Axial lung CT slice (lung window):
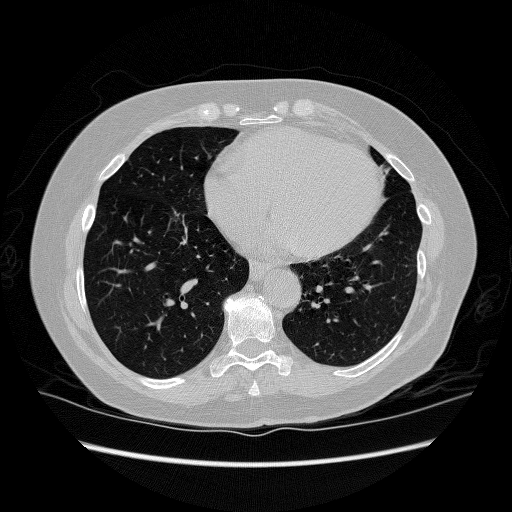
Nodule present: no